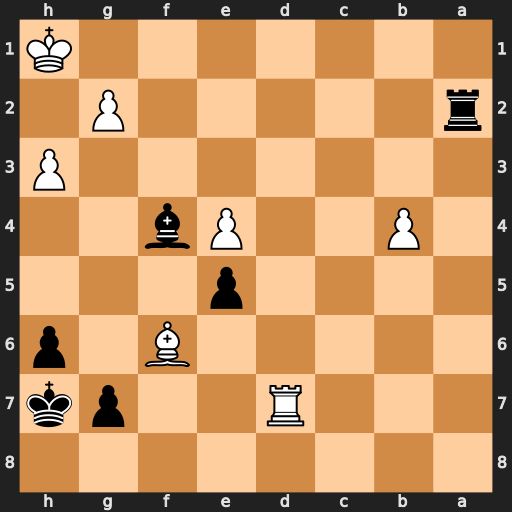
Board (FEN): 8/3R2pk/5B1p/4p3/1P2Pb2/7P/r5P1/7K
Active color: b
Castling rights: -
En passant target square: -
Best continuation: Ra1+ Rd1 Rxd1#